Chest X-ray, AP view. Patient: 44 years old, sex M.
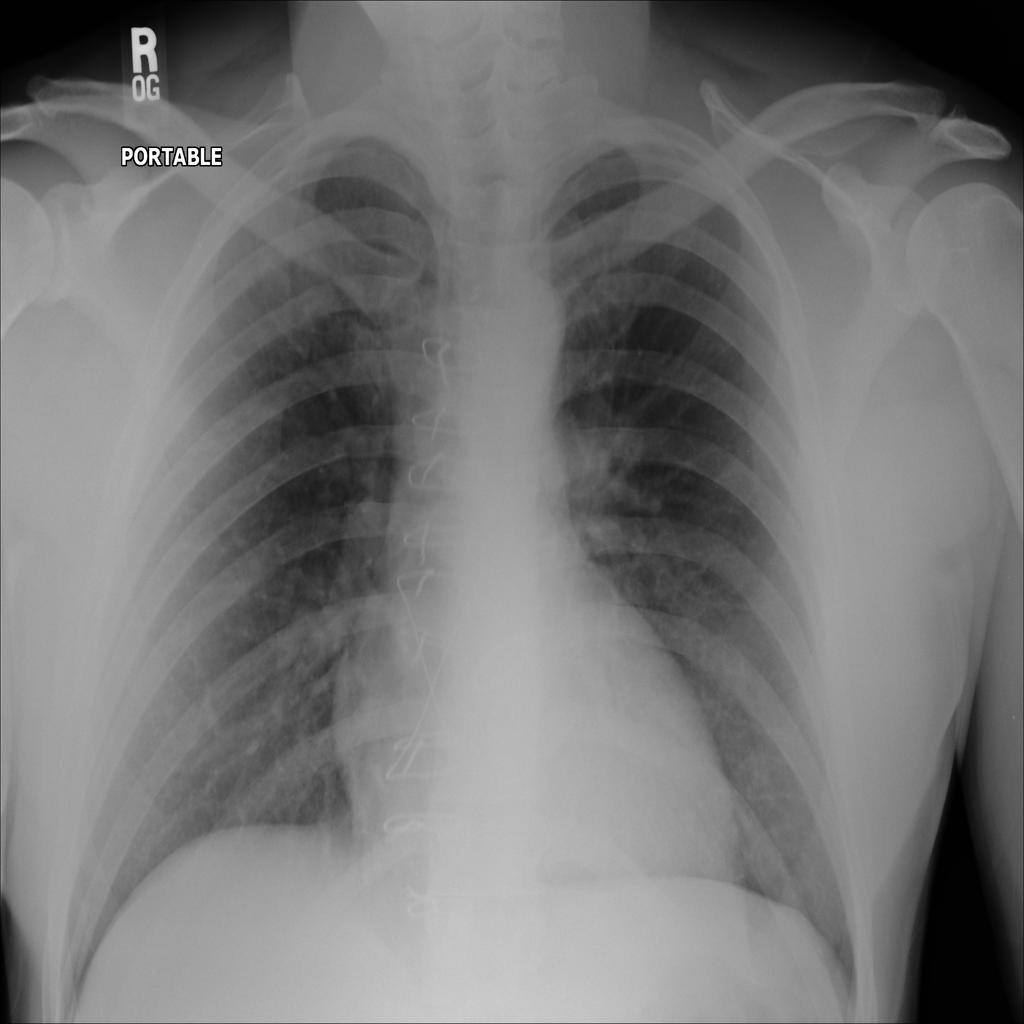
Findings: No Finding